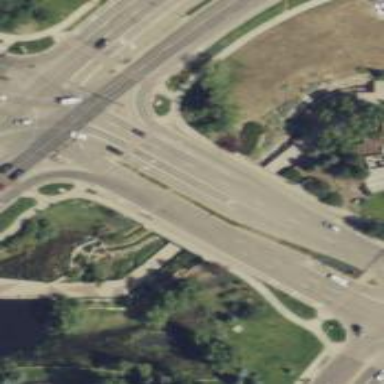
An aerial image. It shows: Secondary link road with asphalt surface.